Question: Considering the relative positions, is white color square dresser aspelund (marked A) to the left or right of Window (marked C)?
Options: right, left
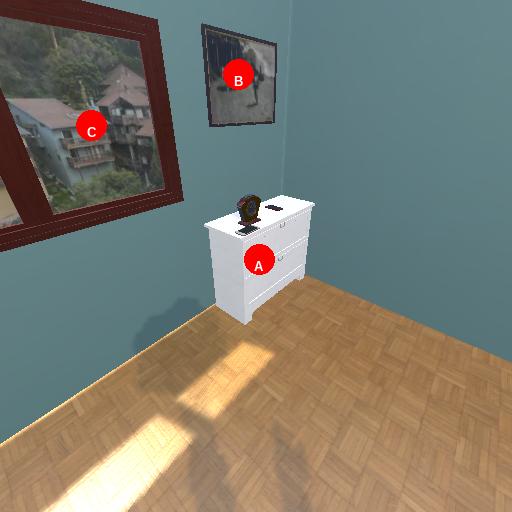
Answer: right